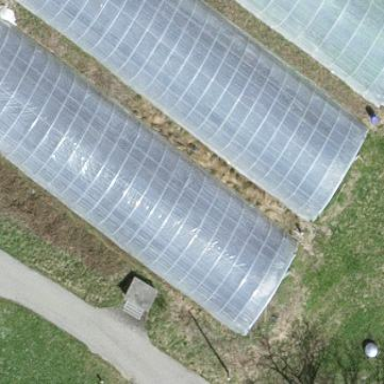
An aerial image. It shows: Greenhouse.